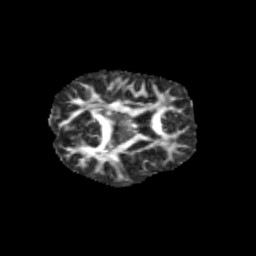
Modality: FA
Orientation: axial
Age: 11
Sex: female
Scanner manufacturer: siemens
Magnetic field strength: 3 T
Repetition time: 3.8 s
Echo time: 0.07 s